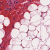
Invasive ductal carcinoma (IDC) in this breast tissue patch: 0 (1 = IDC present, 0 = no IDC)